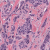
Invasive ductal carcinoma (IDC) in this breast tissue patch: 1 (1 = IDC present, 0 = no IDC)